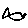
Label: fish